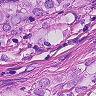
Metastatic tissue present: yes